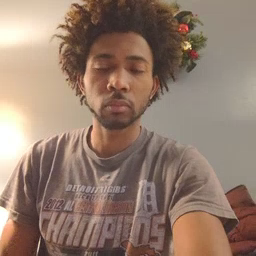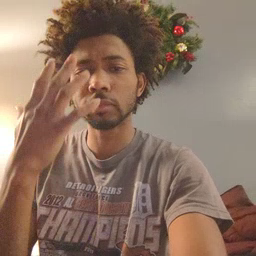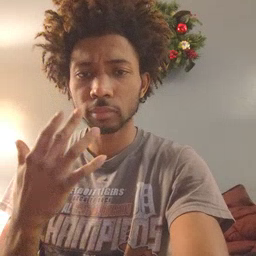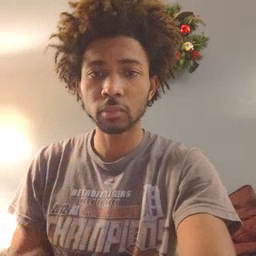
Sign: sad